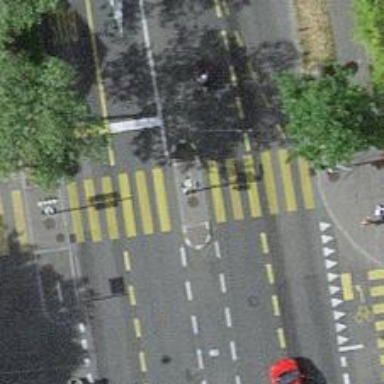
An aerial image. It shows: Road crossing with traffic signals and pedestrian island.